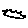
Label: cloud